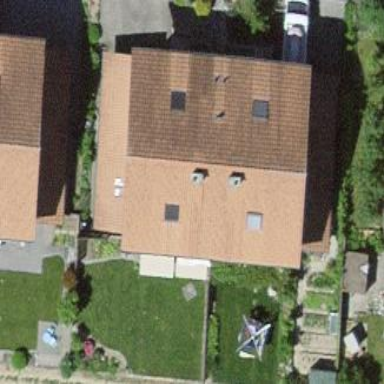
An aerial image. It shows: Terrace building.